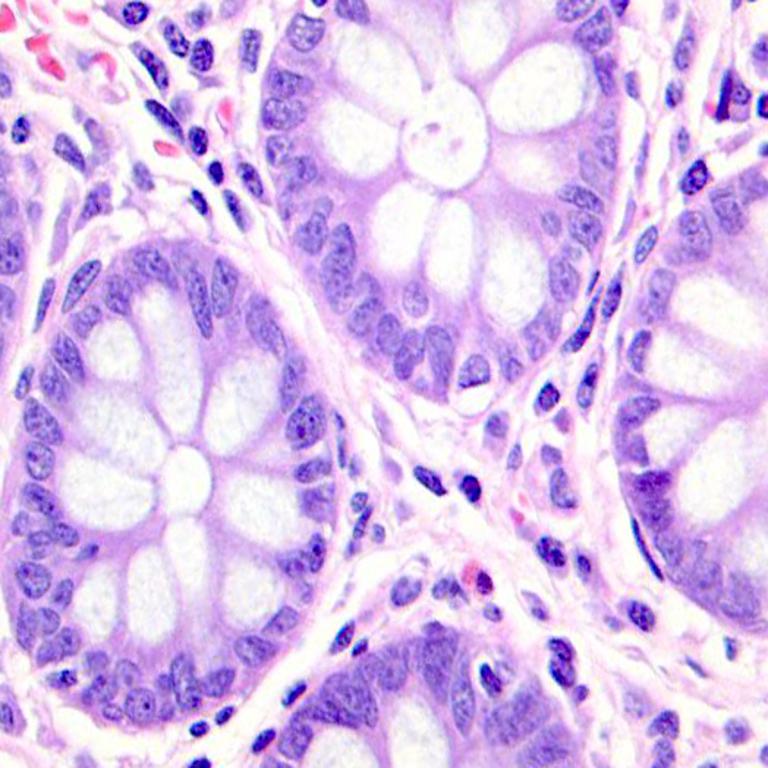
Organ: colon
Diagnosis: benign